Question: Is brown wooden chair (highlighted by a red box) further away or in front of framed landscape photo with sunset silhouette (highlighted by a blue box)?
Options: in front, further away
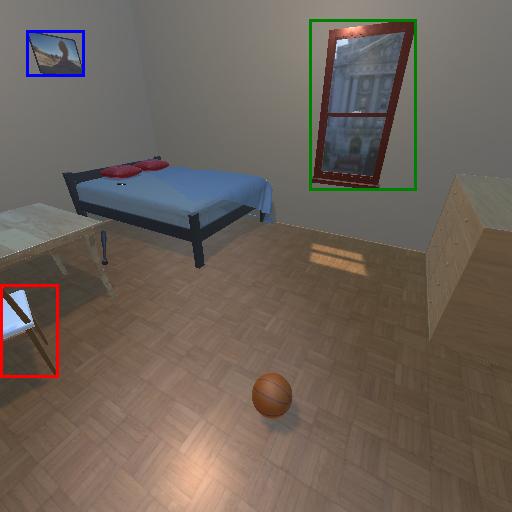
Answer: in front